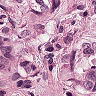
Metastatic tissue present: yes